Question: I'm attempting to use Eclipse to debug a JSP page. Have set breakpoints and would like to know the current value of a couple of variables, e.g. this one:
'''
<c:set var="flows" value="${model.flows}" />
'''
However, <URL> so am attempting to use the Variables View, which looks like:

Each one of these has a complex tree structure so finding what I need isn't obvious. Is there a quick way to expand all the nodes in the tree without lots of mouse clicking? Or search the whole tree?
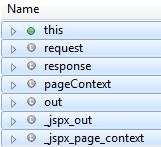
Answer: I fought with the same problem in eclipse. Without finding a short and easy solution I decided to overwrite the 'toString' method for all of my objects.
That gaves me the possibility to get a String representation with the most important data inside the 'Variables tab' of the 'debug mode' without step into the complex tree structure.
Of course that solution has a high effort but if it is done once the troubleshooting is much easier.